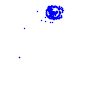
Particle: proton